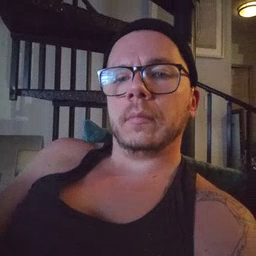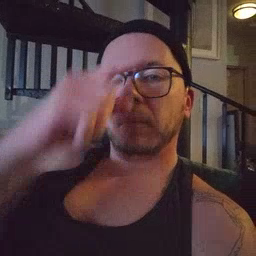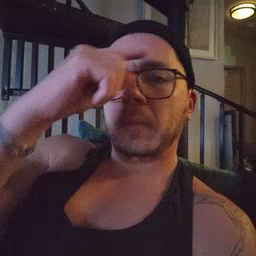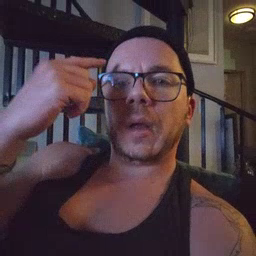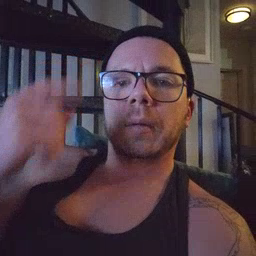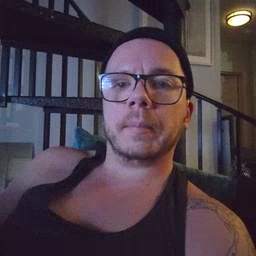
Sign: black